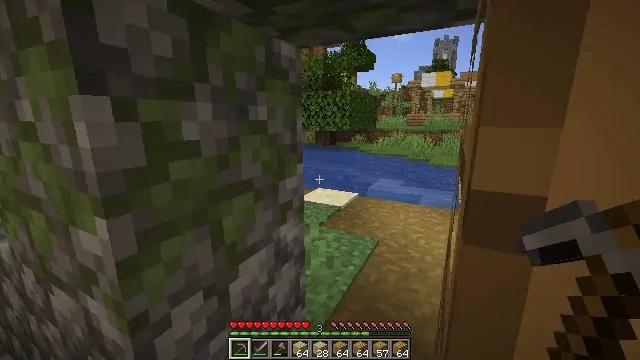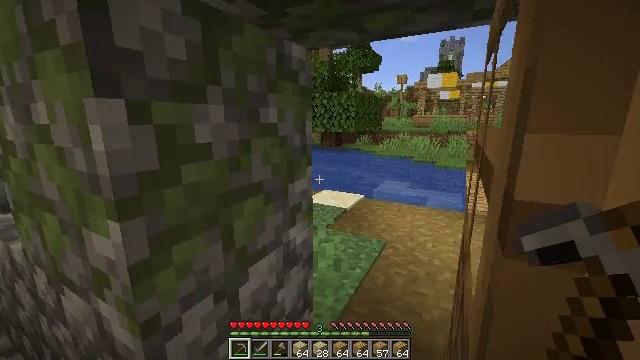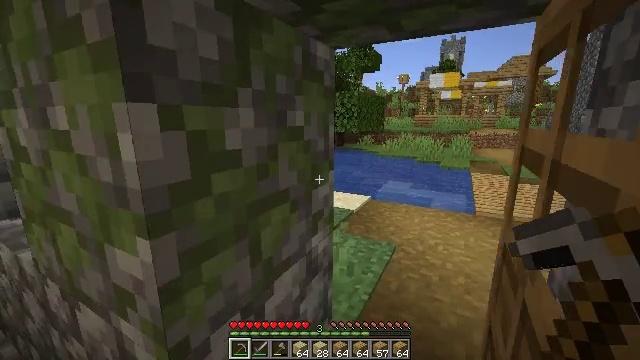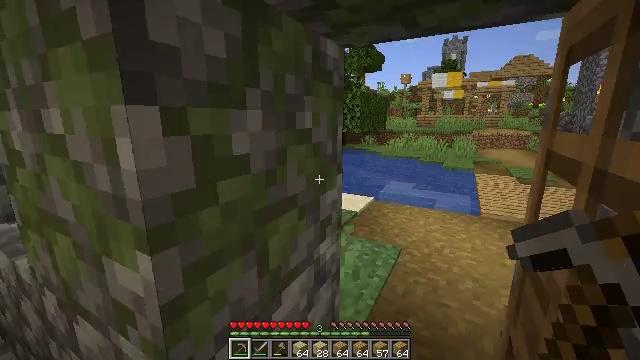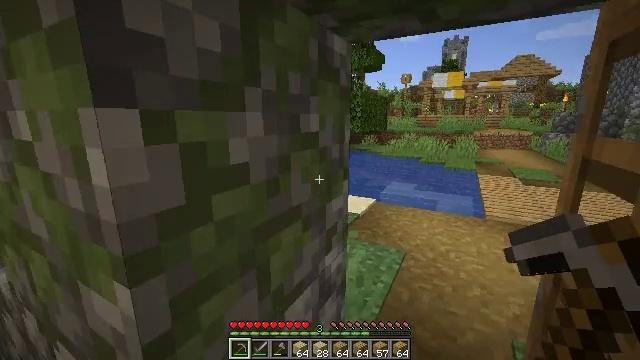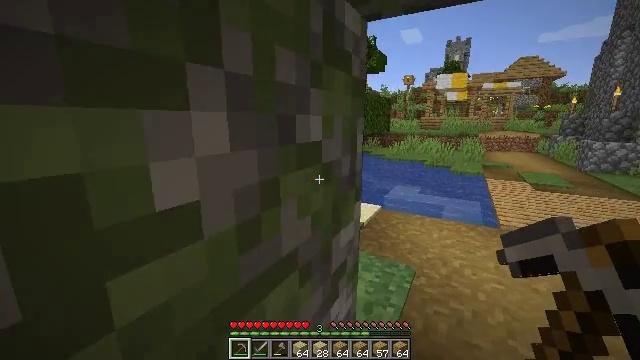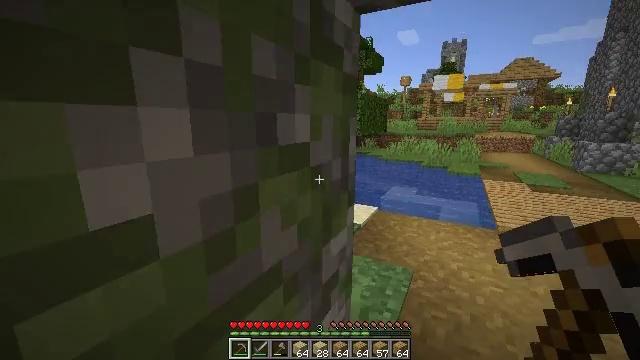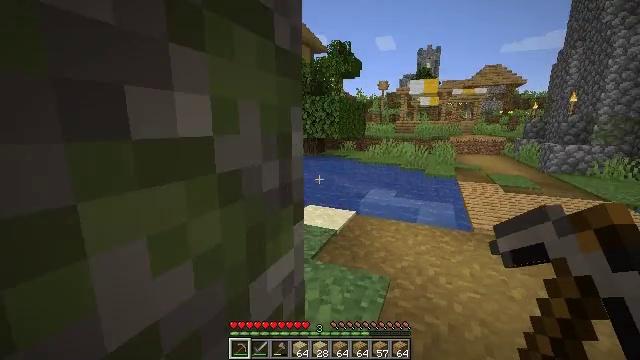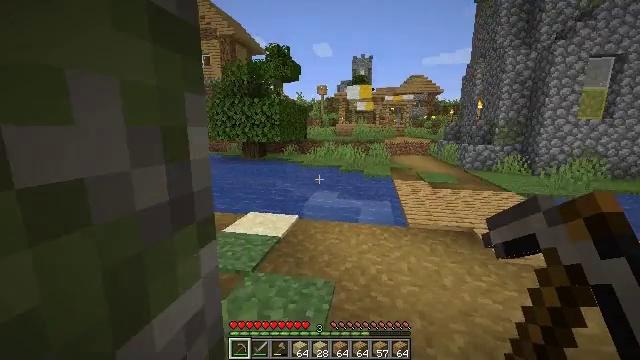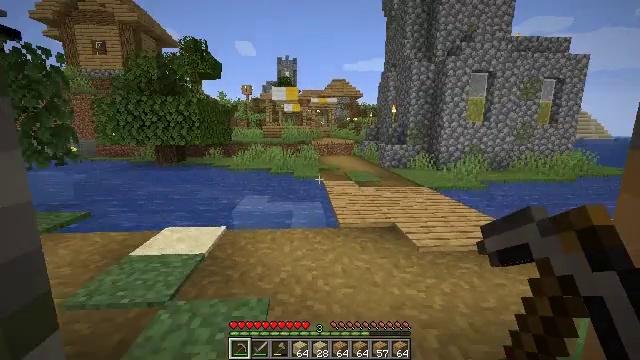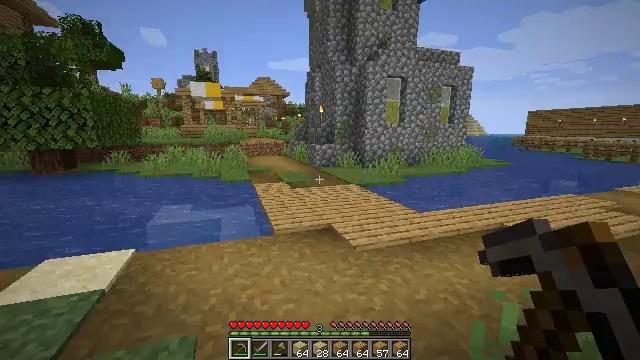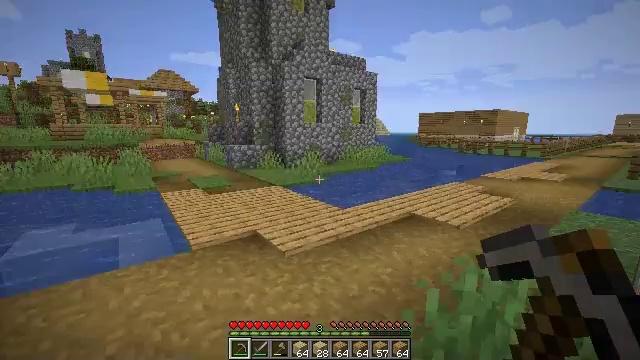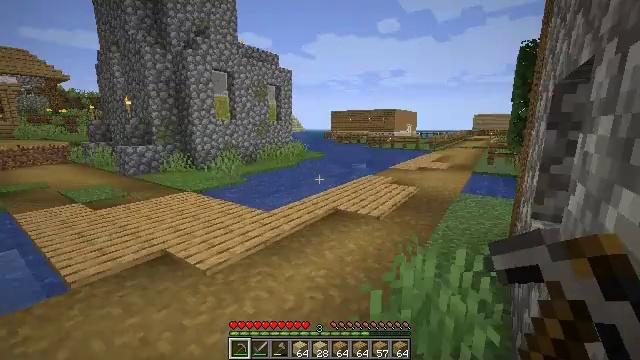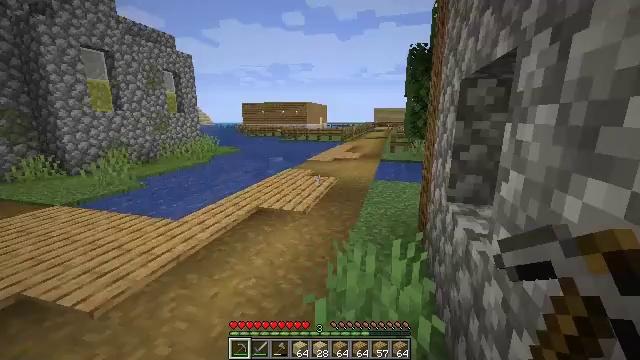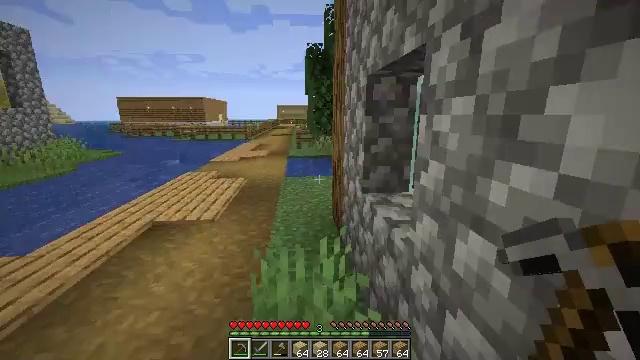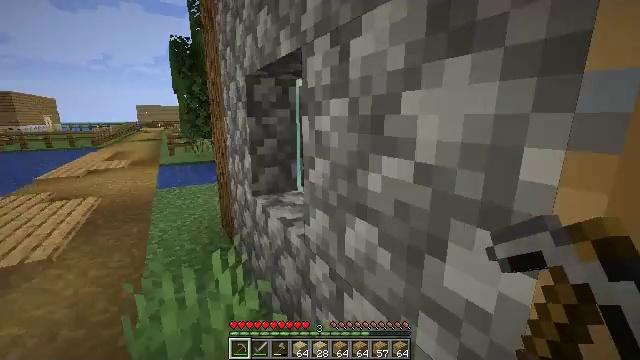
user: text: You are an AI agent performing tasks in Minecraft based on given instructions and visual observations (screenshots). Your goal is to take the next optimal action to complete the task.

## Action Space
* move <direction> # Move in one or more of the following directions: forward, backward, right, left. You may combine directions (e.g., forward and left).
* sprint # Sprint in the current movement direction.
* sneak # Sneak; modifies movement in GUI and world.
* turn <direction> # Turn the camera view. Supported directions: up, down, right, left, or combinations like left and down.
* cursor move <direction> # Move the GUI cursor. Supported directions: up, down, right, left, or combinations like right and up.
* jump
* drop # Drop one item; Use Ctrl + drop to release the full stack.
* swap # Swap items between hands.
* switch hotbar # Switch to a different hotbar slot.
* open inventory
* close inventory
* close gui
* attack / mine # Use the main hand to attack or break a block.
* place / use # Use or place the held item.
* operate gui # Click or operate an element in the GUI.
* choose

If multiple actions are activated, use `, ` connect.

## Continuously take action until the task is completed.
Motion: motion action
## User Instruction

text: Attack the white bed to collect it.
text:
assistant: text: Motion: move forward, turn left
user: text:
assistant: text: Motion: move forward
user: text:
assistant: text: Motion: move forward
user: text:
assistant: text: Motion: move forward
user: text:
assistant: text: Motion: move forward
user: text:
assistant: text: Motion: move forward
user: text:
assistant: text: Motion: move forward, turn right
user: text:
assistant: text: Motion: move forward, turn right
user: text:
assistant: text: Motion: move forward, turn right
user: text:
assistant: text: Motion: move forward, turn right
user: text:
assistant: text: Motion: move forward, turn right
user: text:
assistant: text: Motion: move forward, turn right
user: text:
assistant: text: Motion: move forward, turn right and down
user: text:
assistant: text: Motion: turn right
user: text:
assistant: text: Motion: turn right
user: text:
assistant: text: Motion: turn right and up
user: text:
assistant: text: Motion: turn right
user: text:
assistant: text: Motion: turn right and up
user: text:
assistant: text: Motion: no_op
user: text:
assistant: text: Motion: no_op
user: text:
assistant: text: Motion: no_op
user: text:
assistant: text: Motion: turn right and down
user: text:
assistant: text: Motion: turn right and down
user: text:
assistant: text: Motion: turn right and down
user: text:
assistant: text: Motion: turn right
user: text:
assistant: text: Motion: no_op
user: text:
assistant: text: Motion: no_op
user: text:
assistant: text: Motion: no_op
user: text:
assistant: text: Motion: no_op
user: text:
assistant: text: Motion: use / place